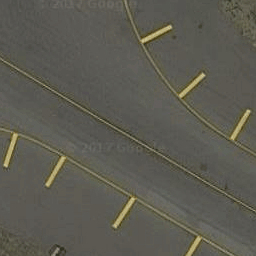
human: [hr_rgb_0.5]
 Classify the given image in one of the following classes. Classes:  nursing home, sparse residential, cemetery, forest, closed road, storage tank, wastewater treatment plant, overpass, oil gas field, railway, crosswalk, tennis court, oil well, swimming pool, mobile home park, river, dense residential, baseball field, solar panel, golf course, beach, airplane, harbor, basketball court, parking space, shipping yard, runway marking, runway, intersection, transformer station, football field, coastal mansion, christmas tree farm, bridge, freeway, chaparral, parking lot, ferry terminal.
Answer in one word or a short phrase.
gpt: runway marking